Field crop: maize
Growth stage: 2
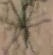
Species: salsola